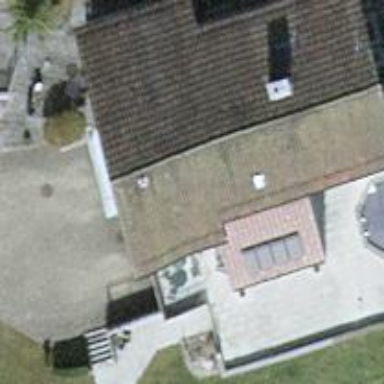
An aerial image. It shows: Detached building with gabled roof. The roof is flat.